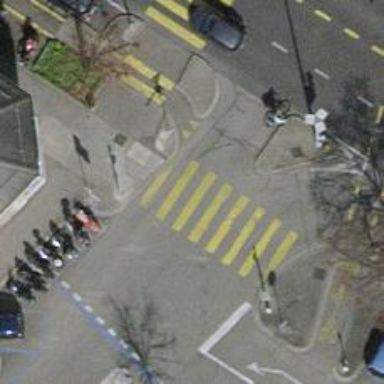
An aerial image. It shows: Road crossing with traffic signals.